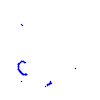
Particle: proton